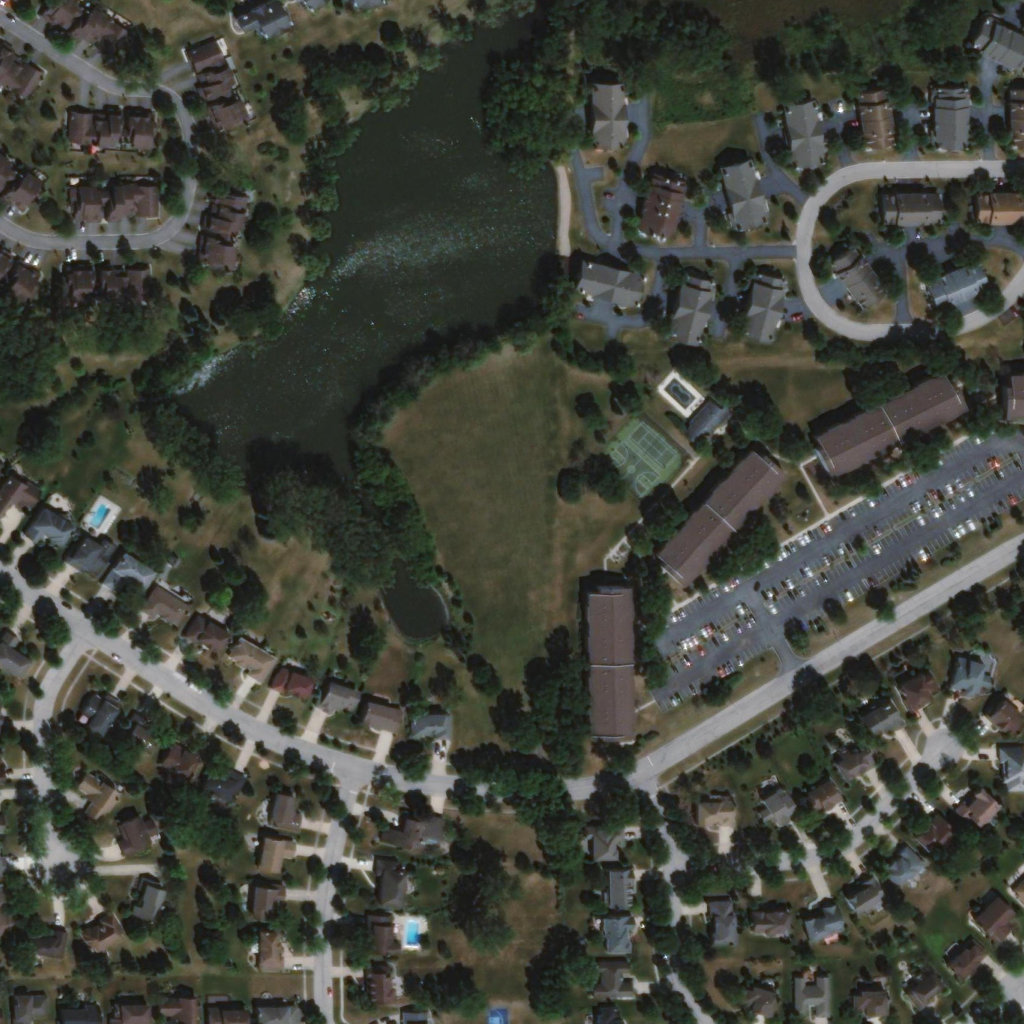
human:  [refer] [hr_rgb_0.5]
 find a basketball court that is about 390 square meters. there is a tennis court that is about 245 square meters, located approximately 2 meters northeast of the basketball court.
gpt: <box>[[58, 42, 64, 48, 0]]</box>